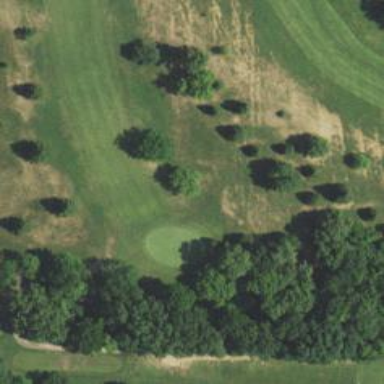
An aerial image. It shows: Golf hole.